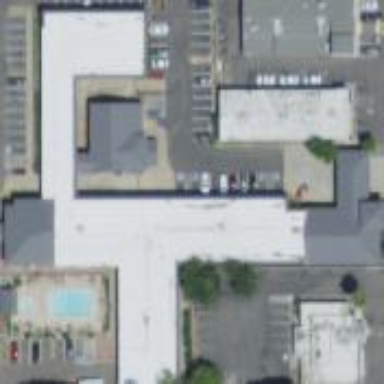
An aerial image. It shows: Hotel building.